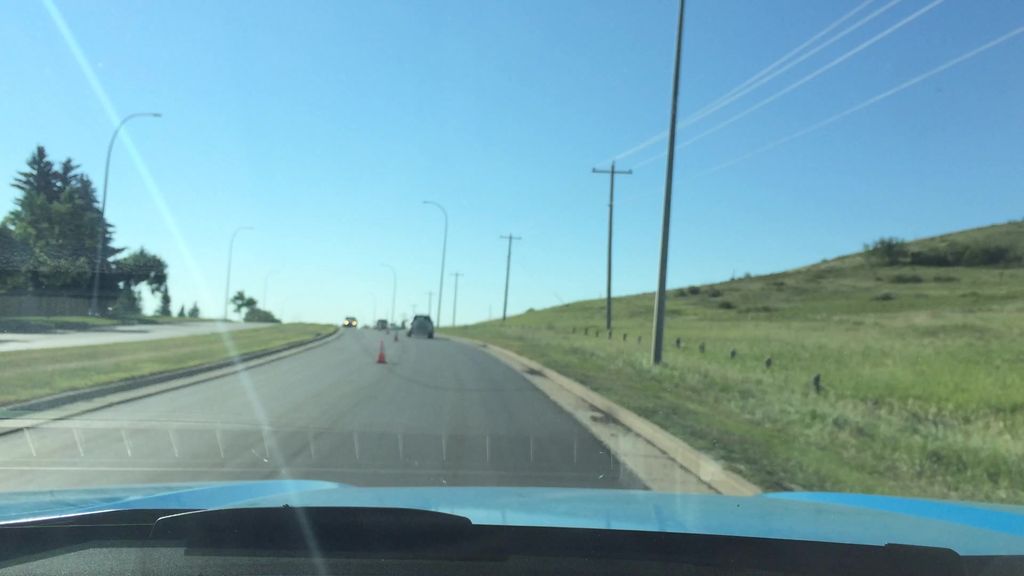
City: calgary